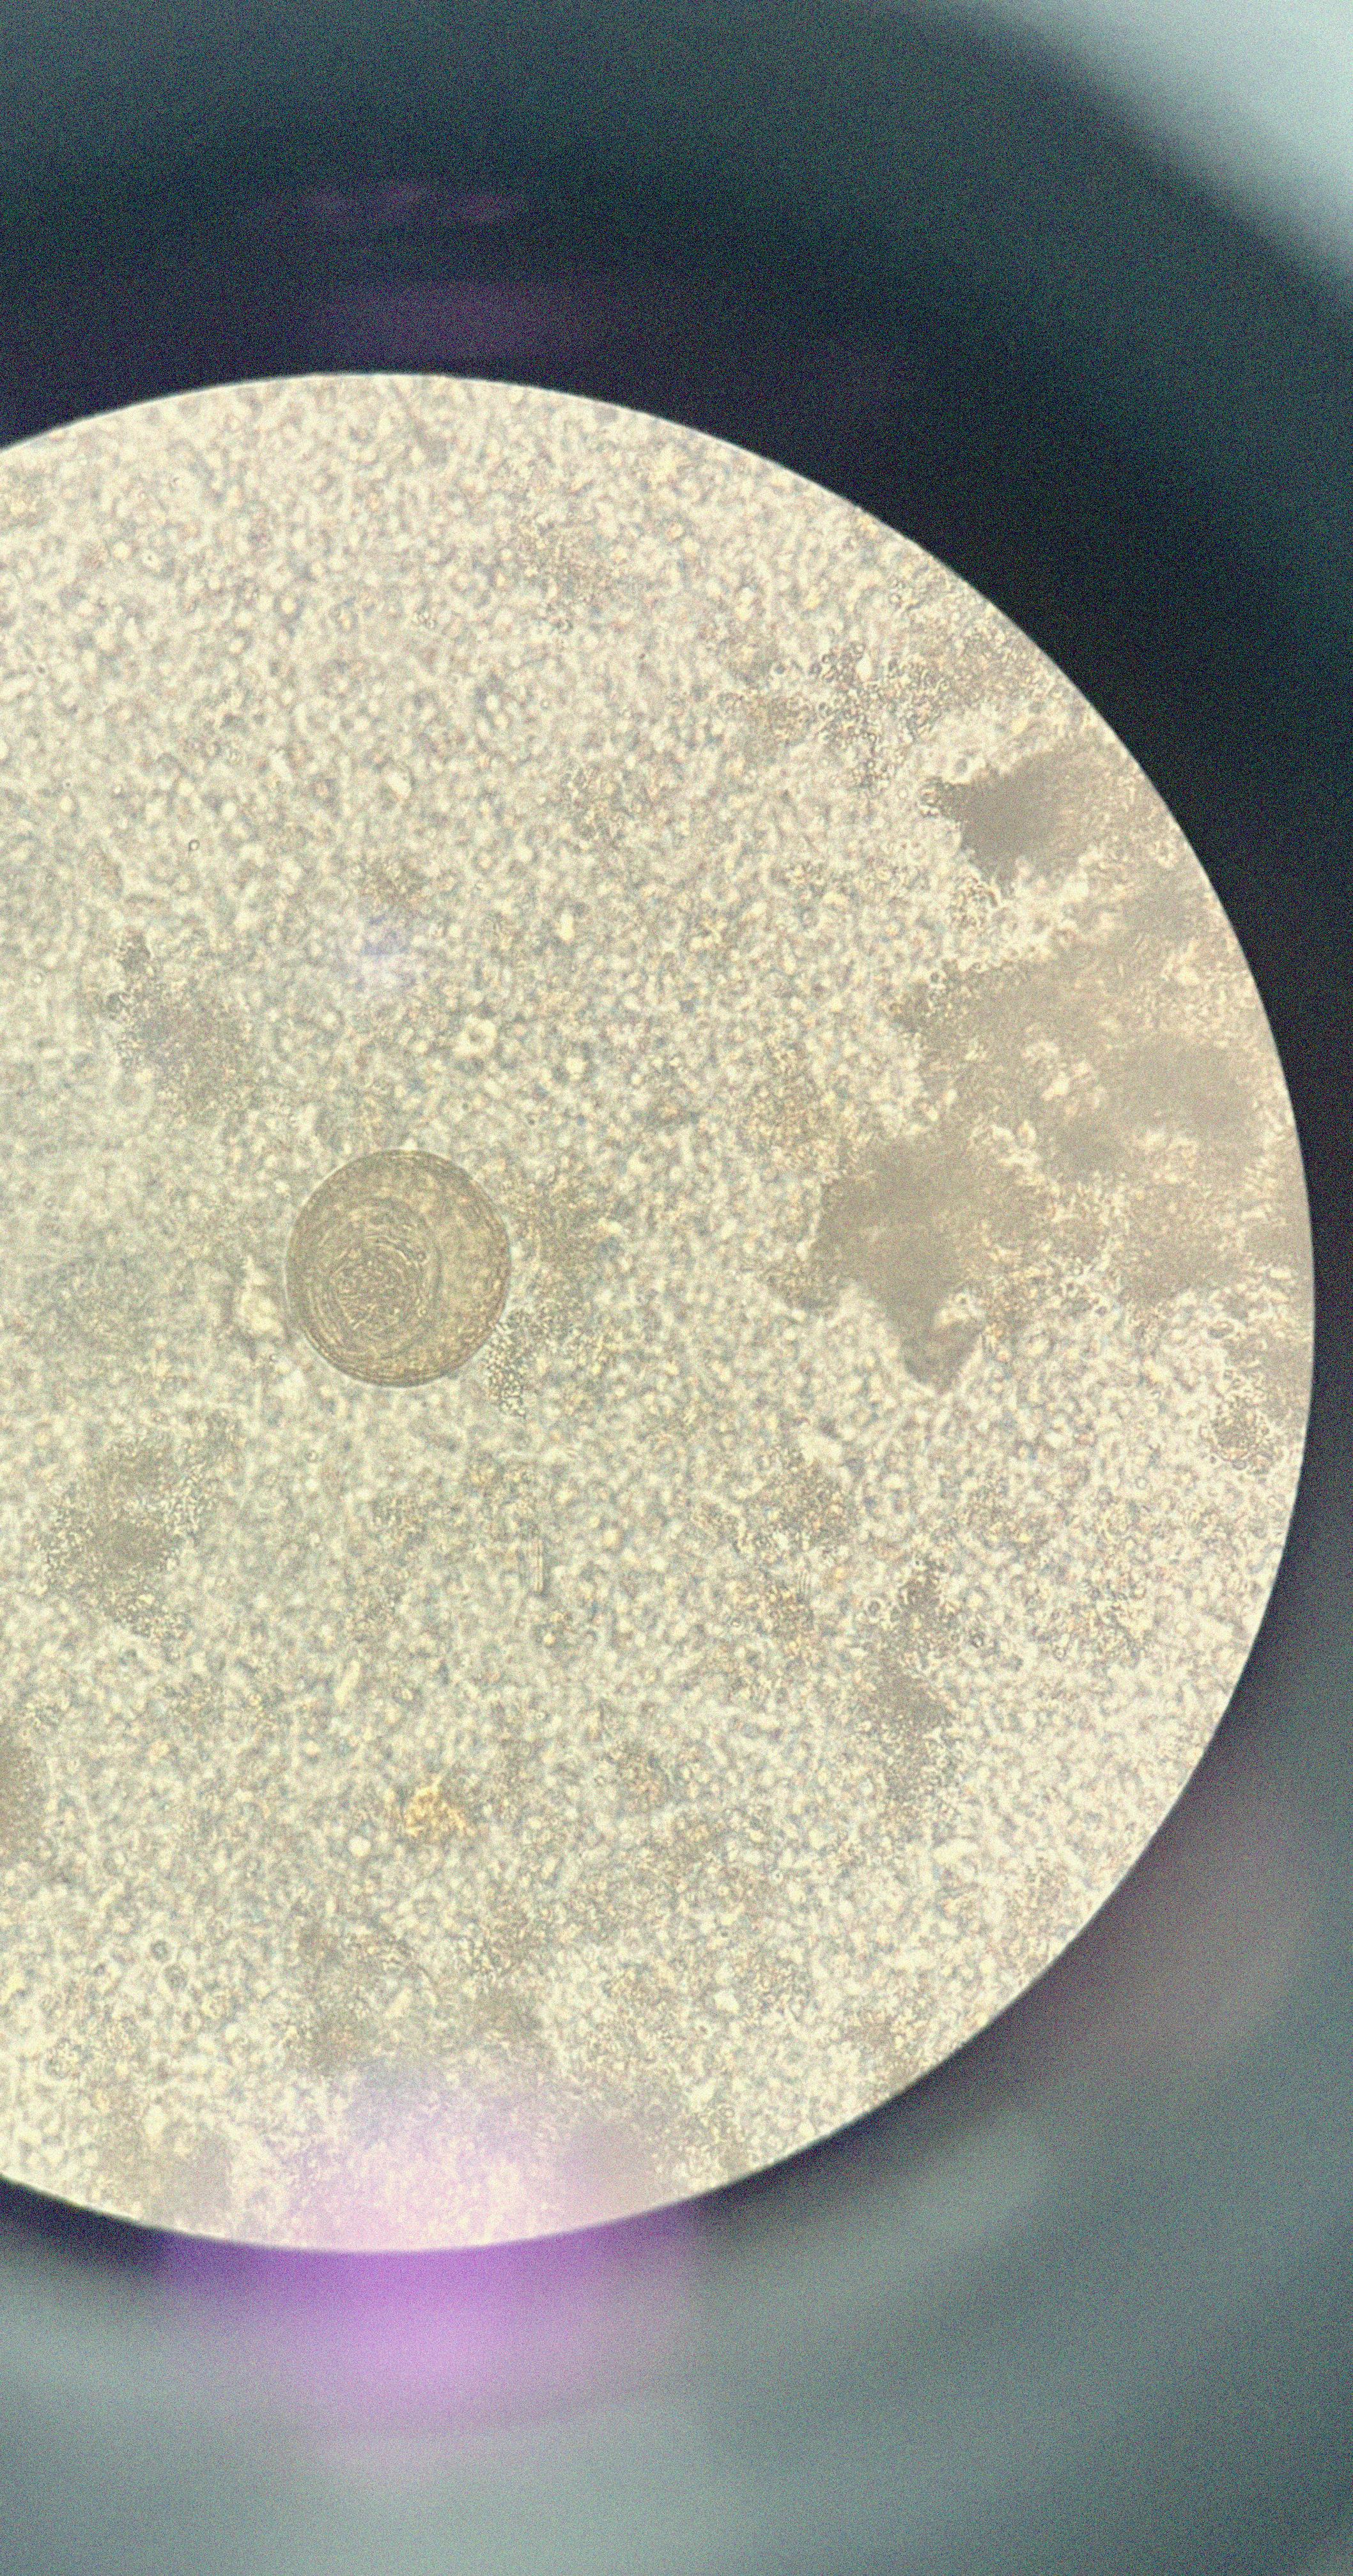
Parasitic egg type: Hymenolepis diminuta